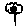
Label: flower